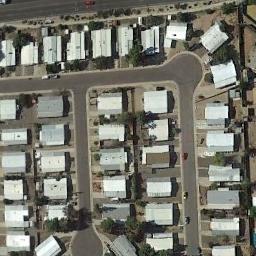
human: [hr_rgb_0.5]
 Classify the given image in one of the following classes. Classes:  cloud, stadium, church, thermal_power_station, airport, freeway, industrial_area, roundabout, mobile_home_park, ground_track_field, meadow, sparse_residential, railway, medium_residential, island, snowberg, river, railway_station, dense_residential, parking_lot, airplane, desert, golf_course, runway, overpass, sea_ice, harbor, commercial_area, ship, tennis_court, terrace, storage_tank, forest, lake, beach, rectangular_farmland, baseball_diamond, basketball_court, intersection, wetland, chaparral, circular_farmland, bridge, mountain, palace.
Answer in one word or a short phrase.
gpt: mobile_home_park